Question: I wan to change the width of emacs which can fit the width of LCD.
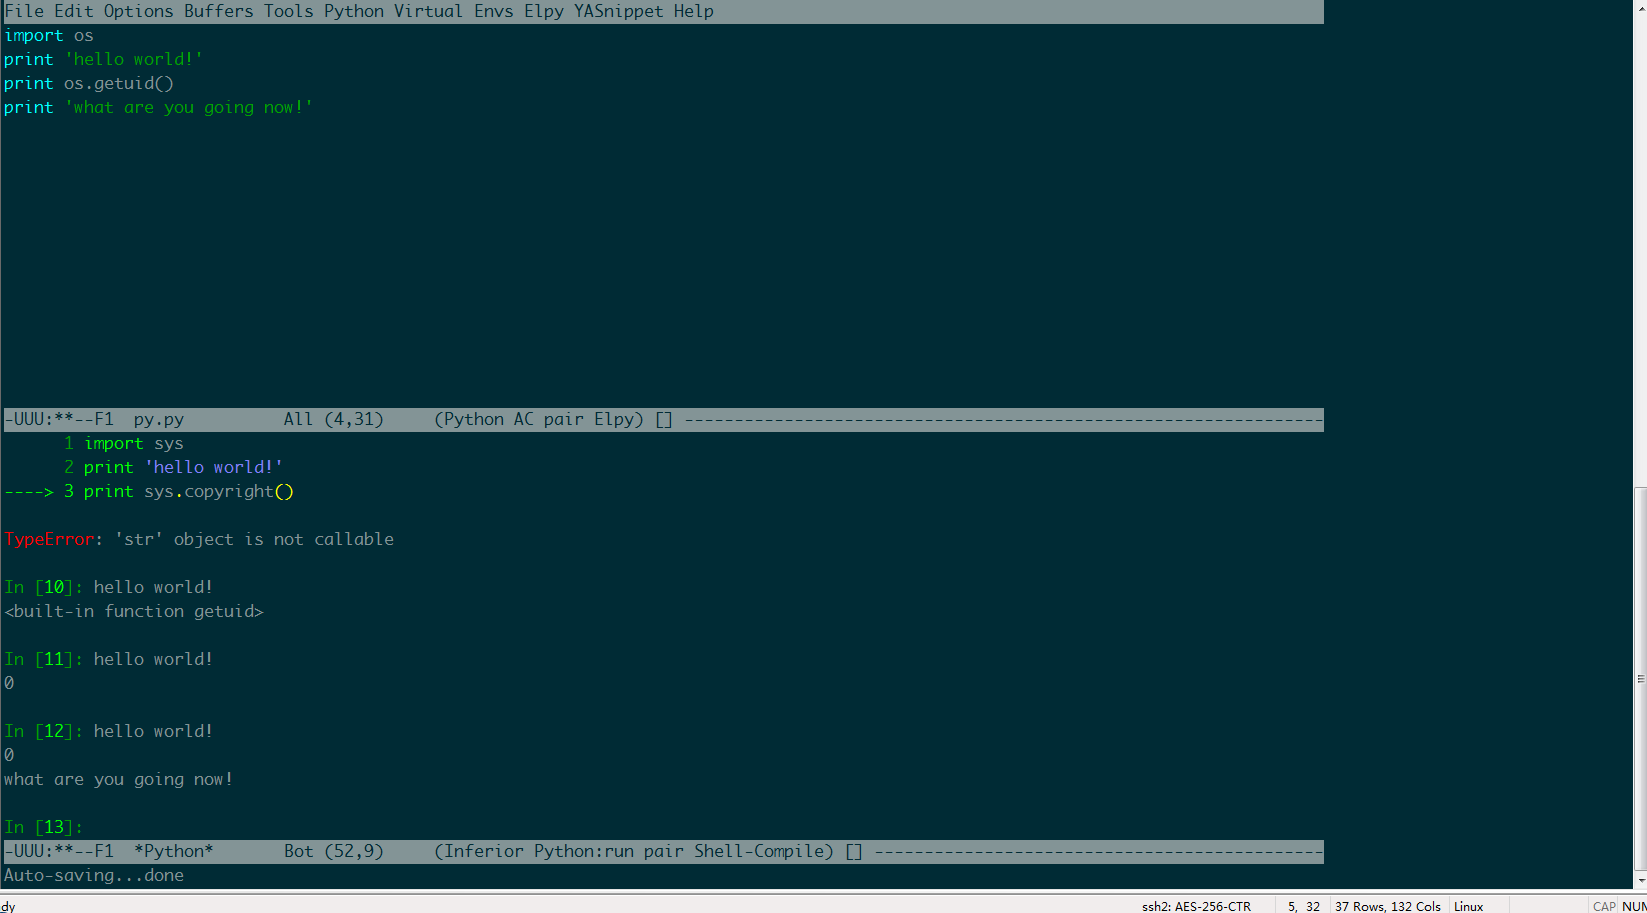
Answer: In addition to the details in the thread that @lawlist posted in his comment, the simplest way to get fullwidth is to set the frame parameter accordingly. The following will do it:
'''
(set-frame-parameter (selected-frame) 'fullscreen 'fullwidth)
'''
However, to have this happen automatically at startup, you should set the parameter in your 'initial-frame-alist' somewhere in your '.emacs' file:
'''
(setq initial-frame-alist
'((fullscreen . fullwidth)))
'''